Field crop: maize
Growth stage: 2
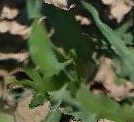
Species: maize